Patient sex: M
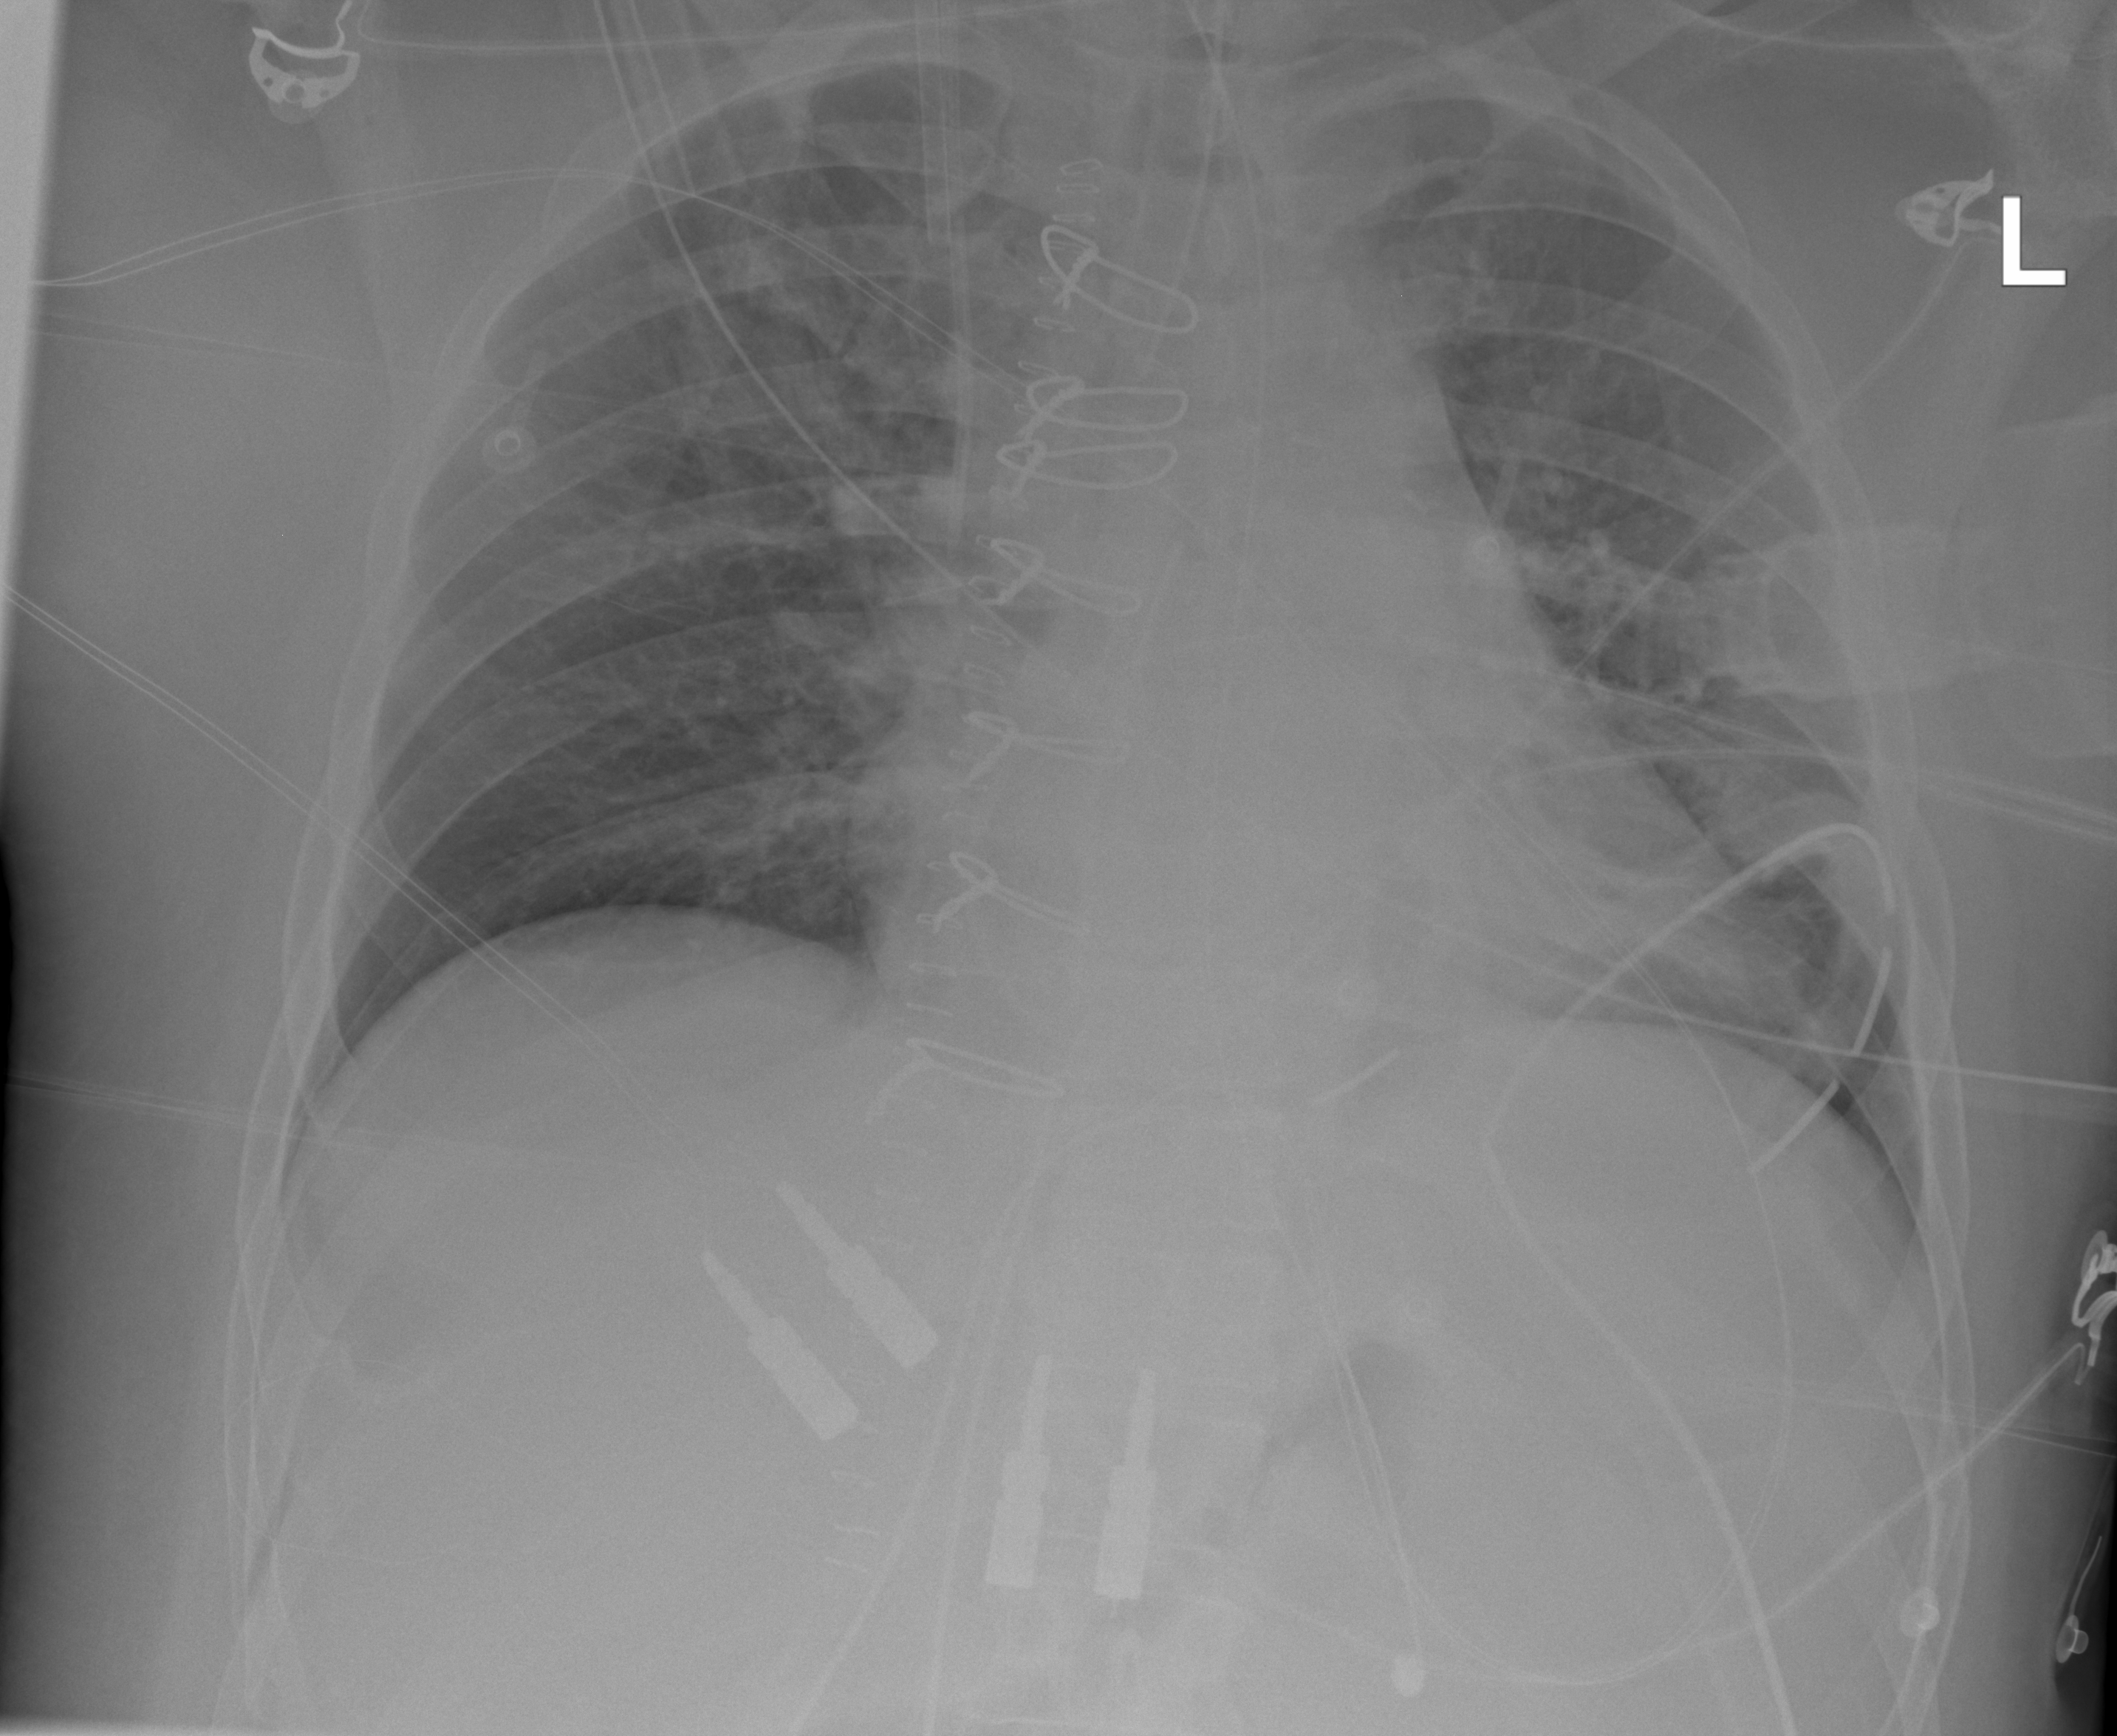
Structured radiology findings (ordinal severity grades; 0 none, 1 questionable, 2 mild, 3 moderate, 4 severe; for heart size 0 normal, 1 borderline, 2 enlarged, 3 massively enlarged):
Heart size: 2
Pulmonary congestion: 2
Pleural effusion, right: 0
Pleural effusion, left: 0
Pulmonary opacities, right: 0
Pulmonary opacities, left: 0
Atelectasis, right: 2
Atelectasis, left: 2